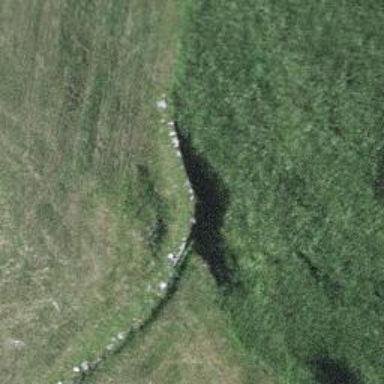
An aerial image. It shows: Dry stone wall barrier.